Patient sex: M
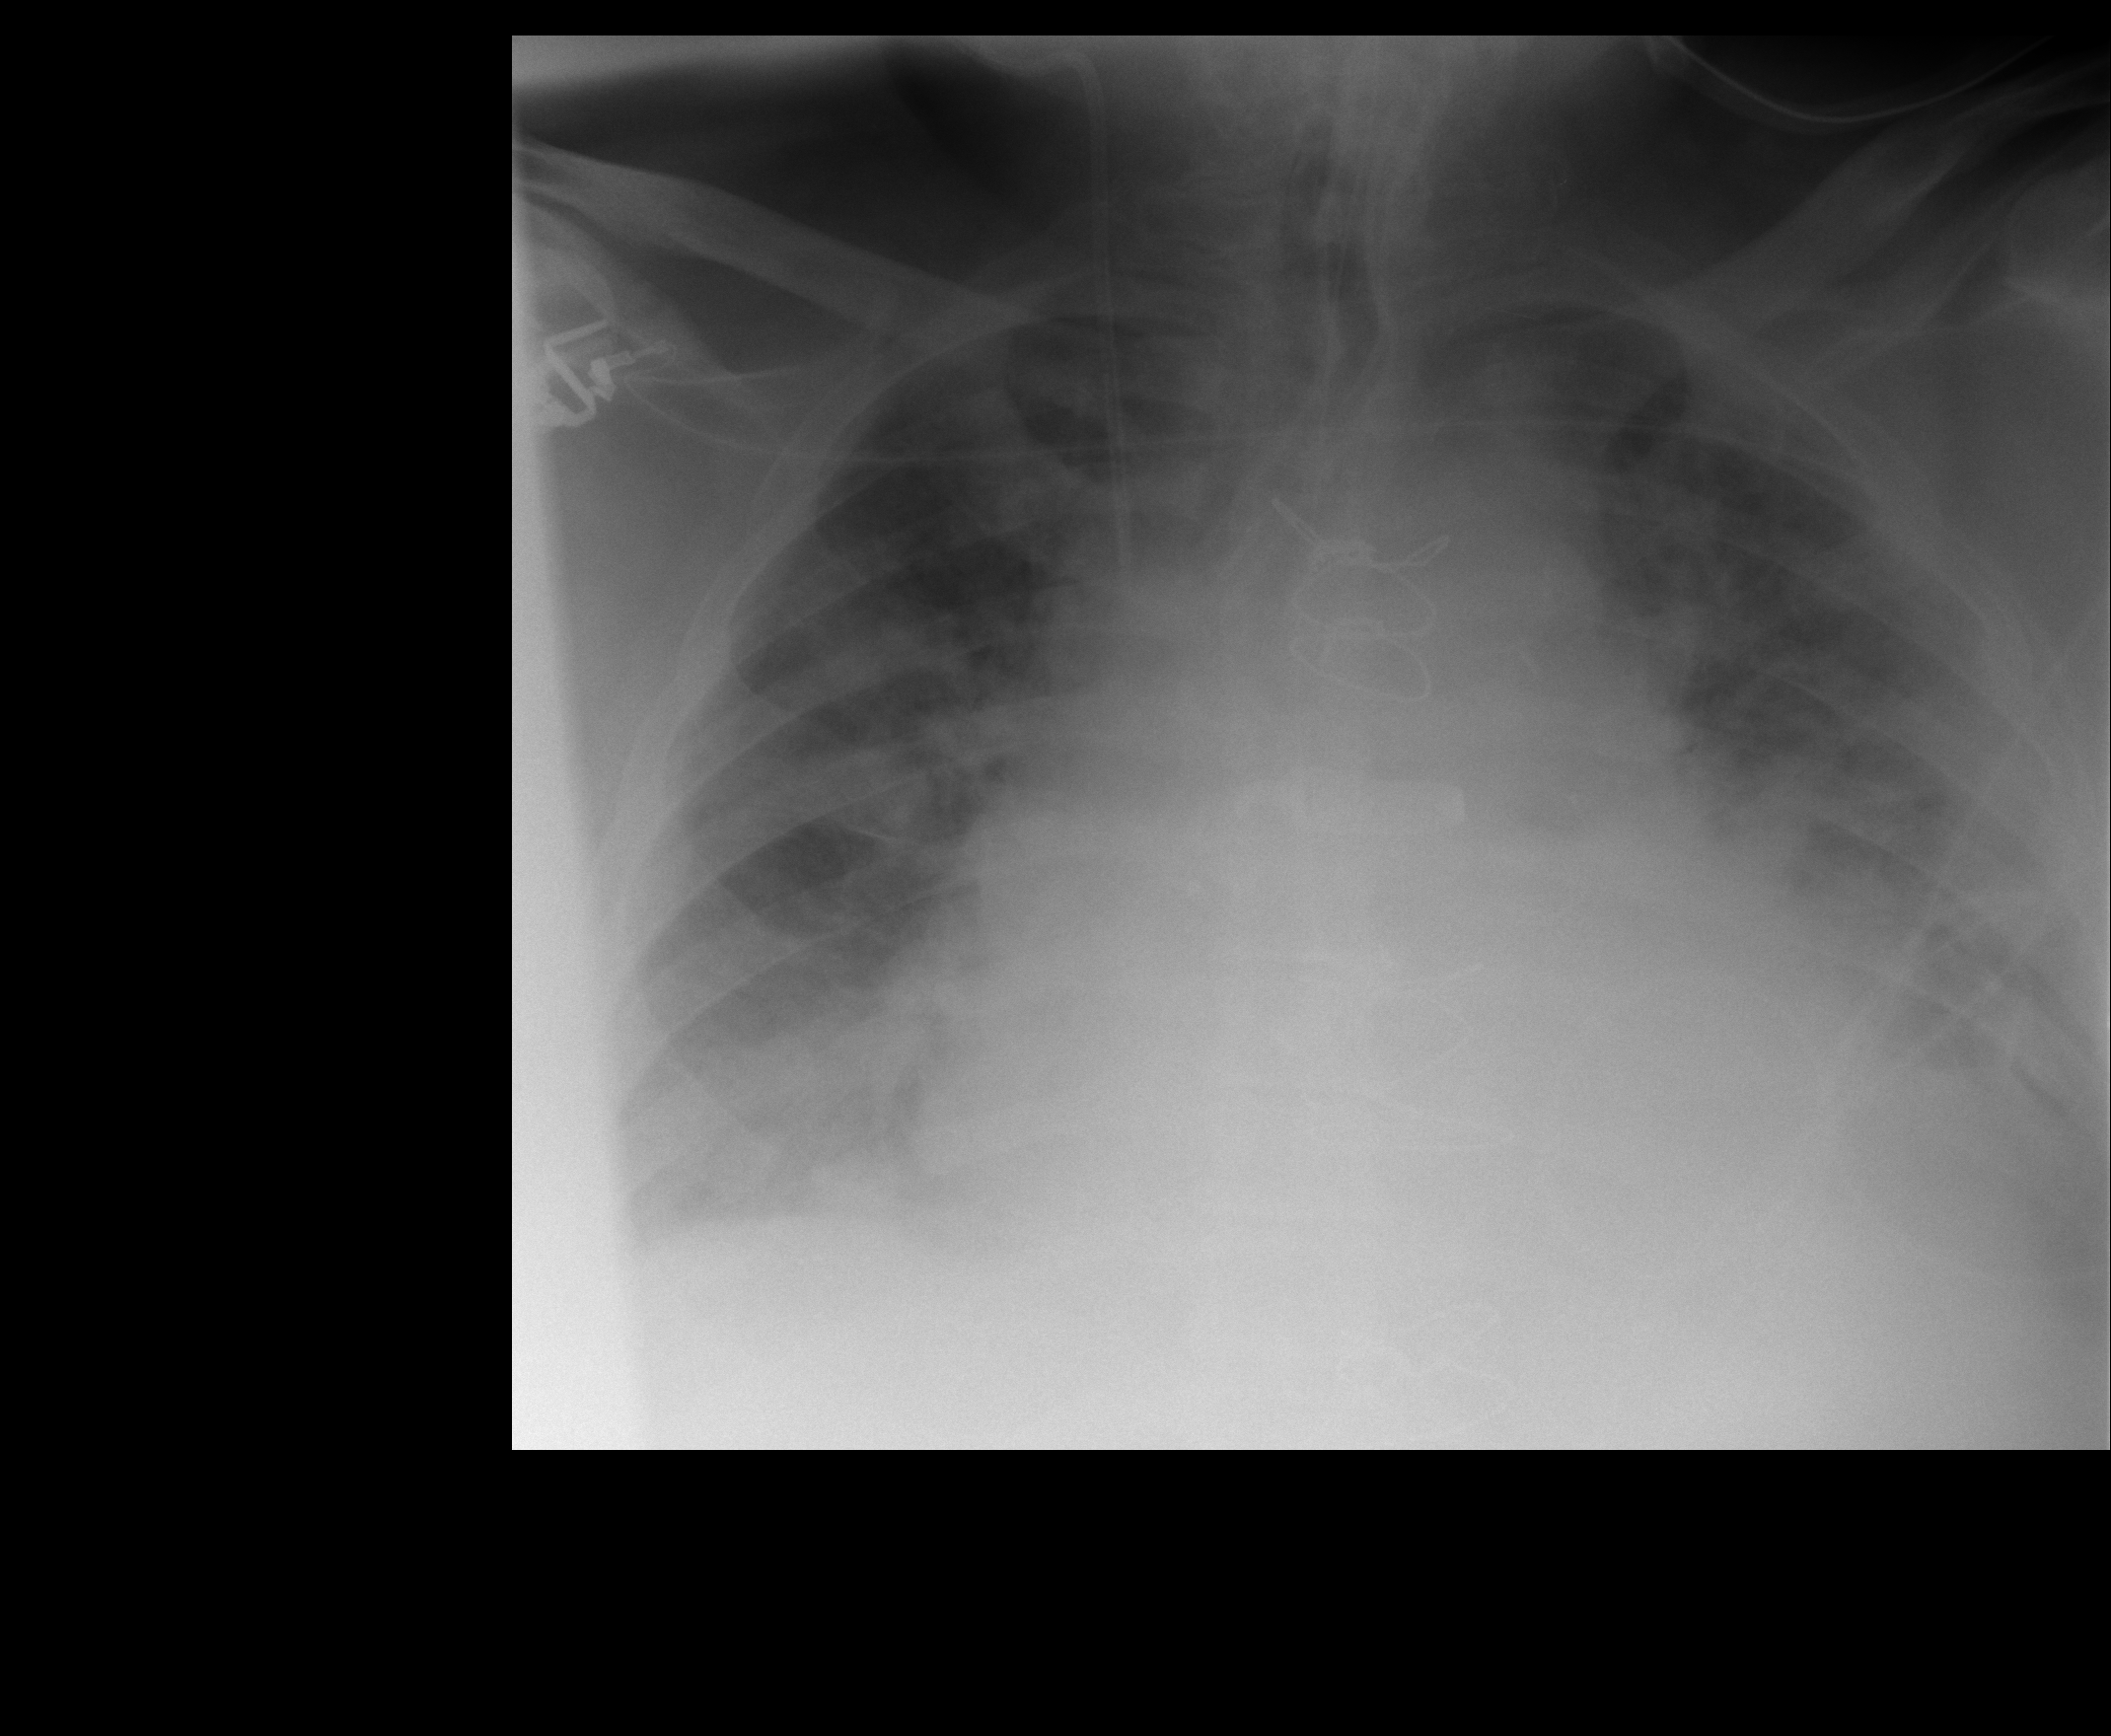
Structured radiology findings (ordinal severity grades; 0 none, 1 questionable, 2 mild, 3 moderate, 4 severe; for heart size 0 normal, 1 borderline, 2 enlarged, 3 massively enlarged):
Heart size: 3
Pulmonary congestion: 3
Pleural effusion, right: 2
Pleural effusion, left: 2
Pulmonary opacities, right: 2
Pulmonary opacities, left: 2
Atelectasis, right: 3
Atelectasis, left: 3